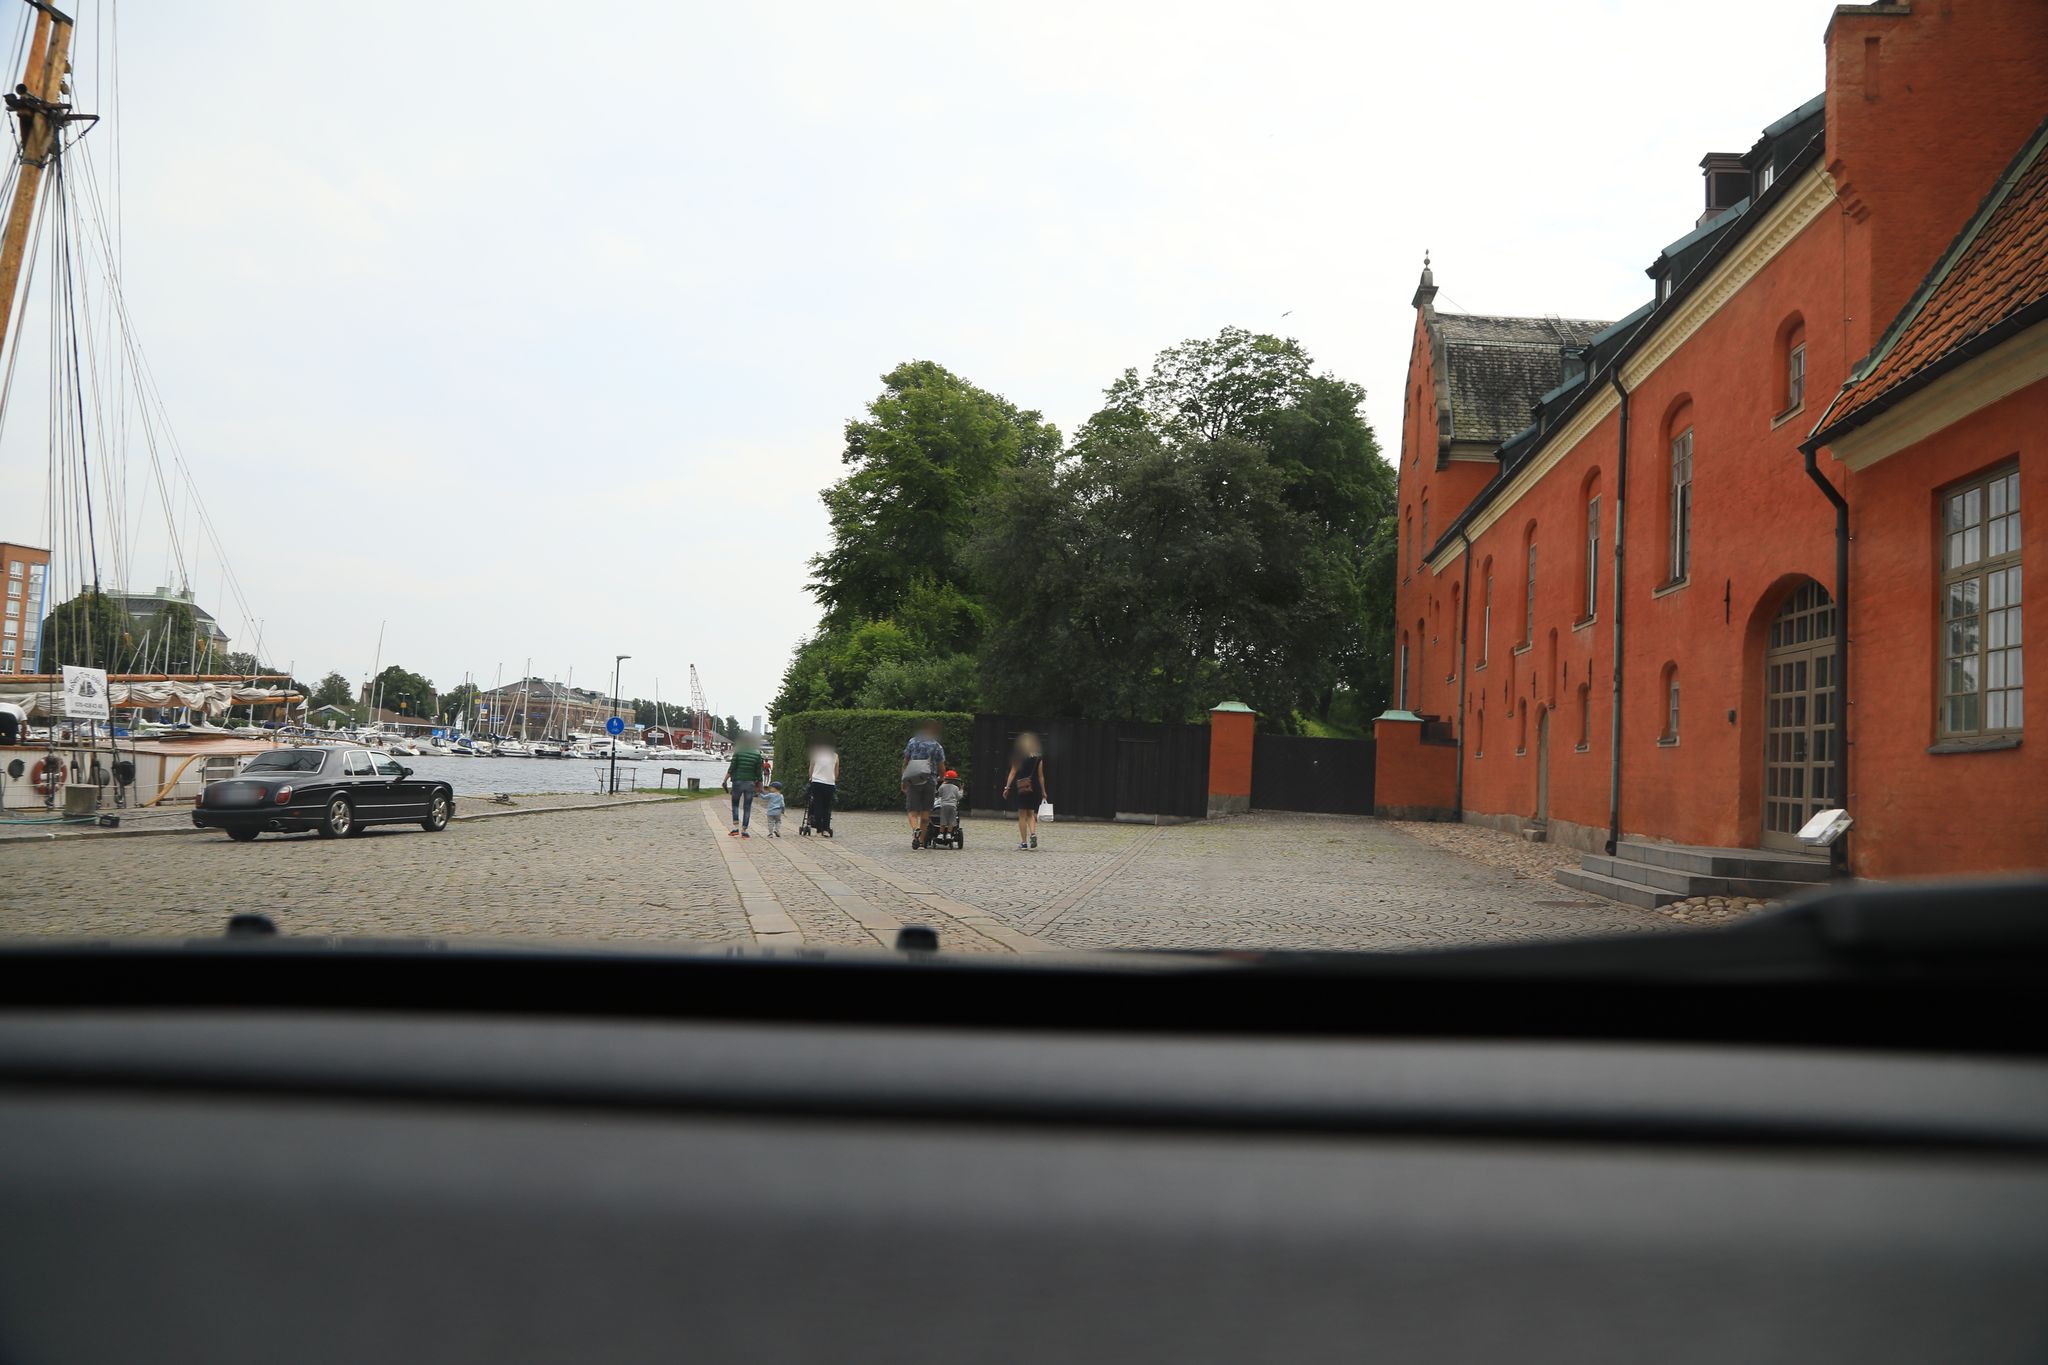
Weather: clear
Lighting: day
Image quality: good
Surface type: driving surface
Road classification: footway, residential, path
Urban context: dense urban cluster
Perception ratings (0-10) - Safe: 6.21, Lively: 9.6, Beautiful: 2.23, Boring: 2.91, Depressing: 2.85, Wealthy: 5.31